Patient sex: F
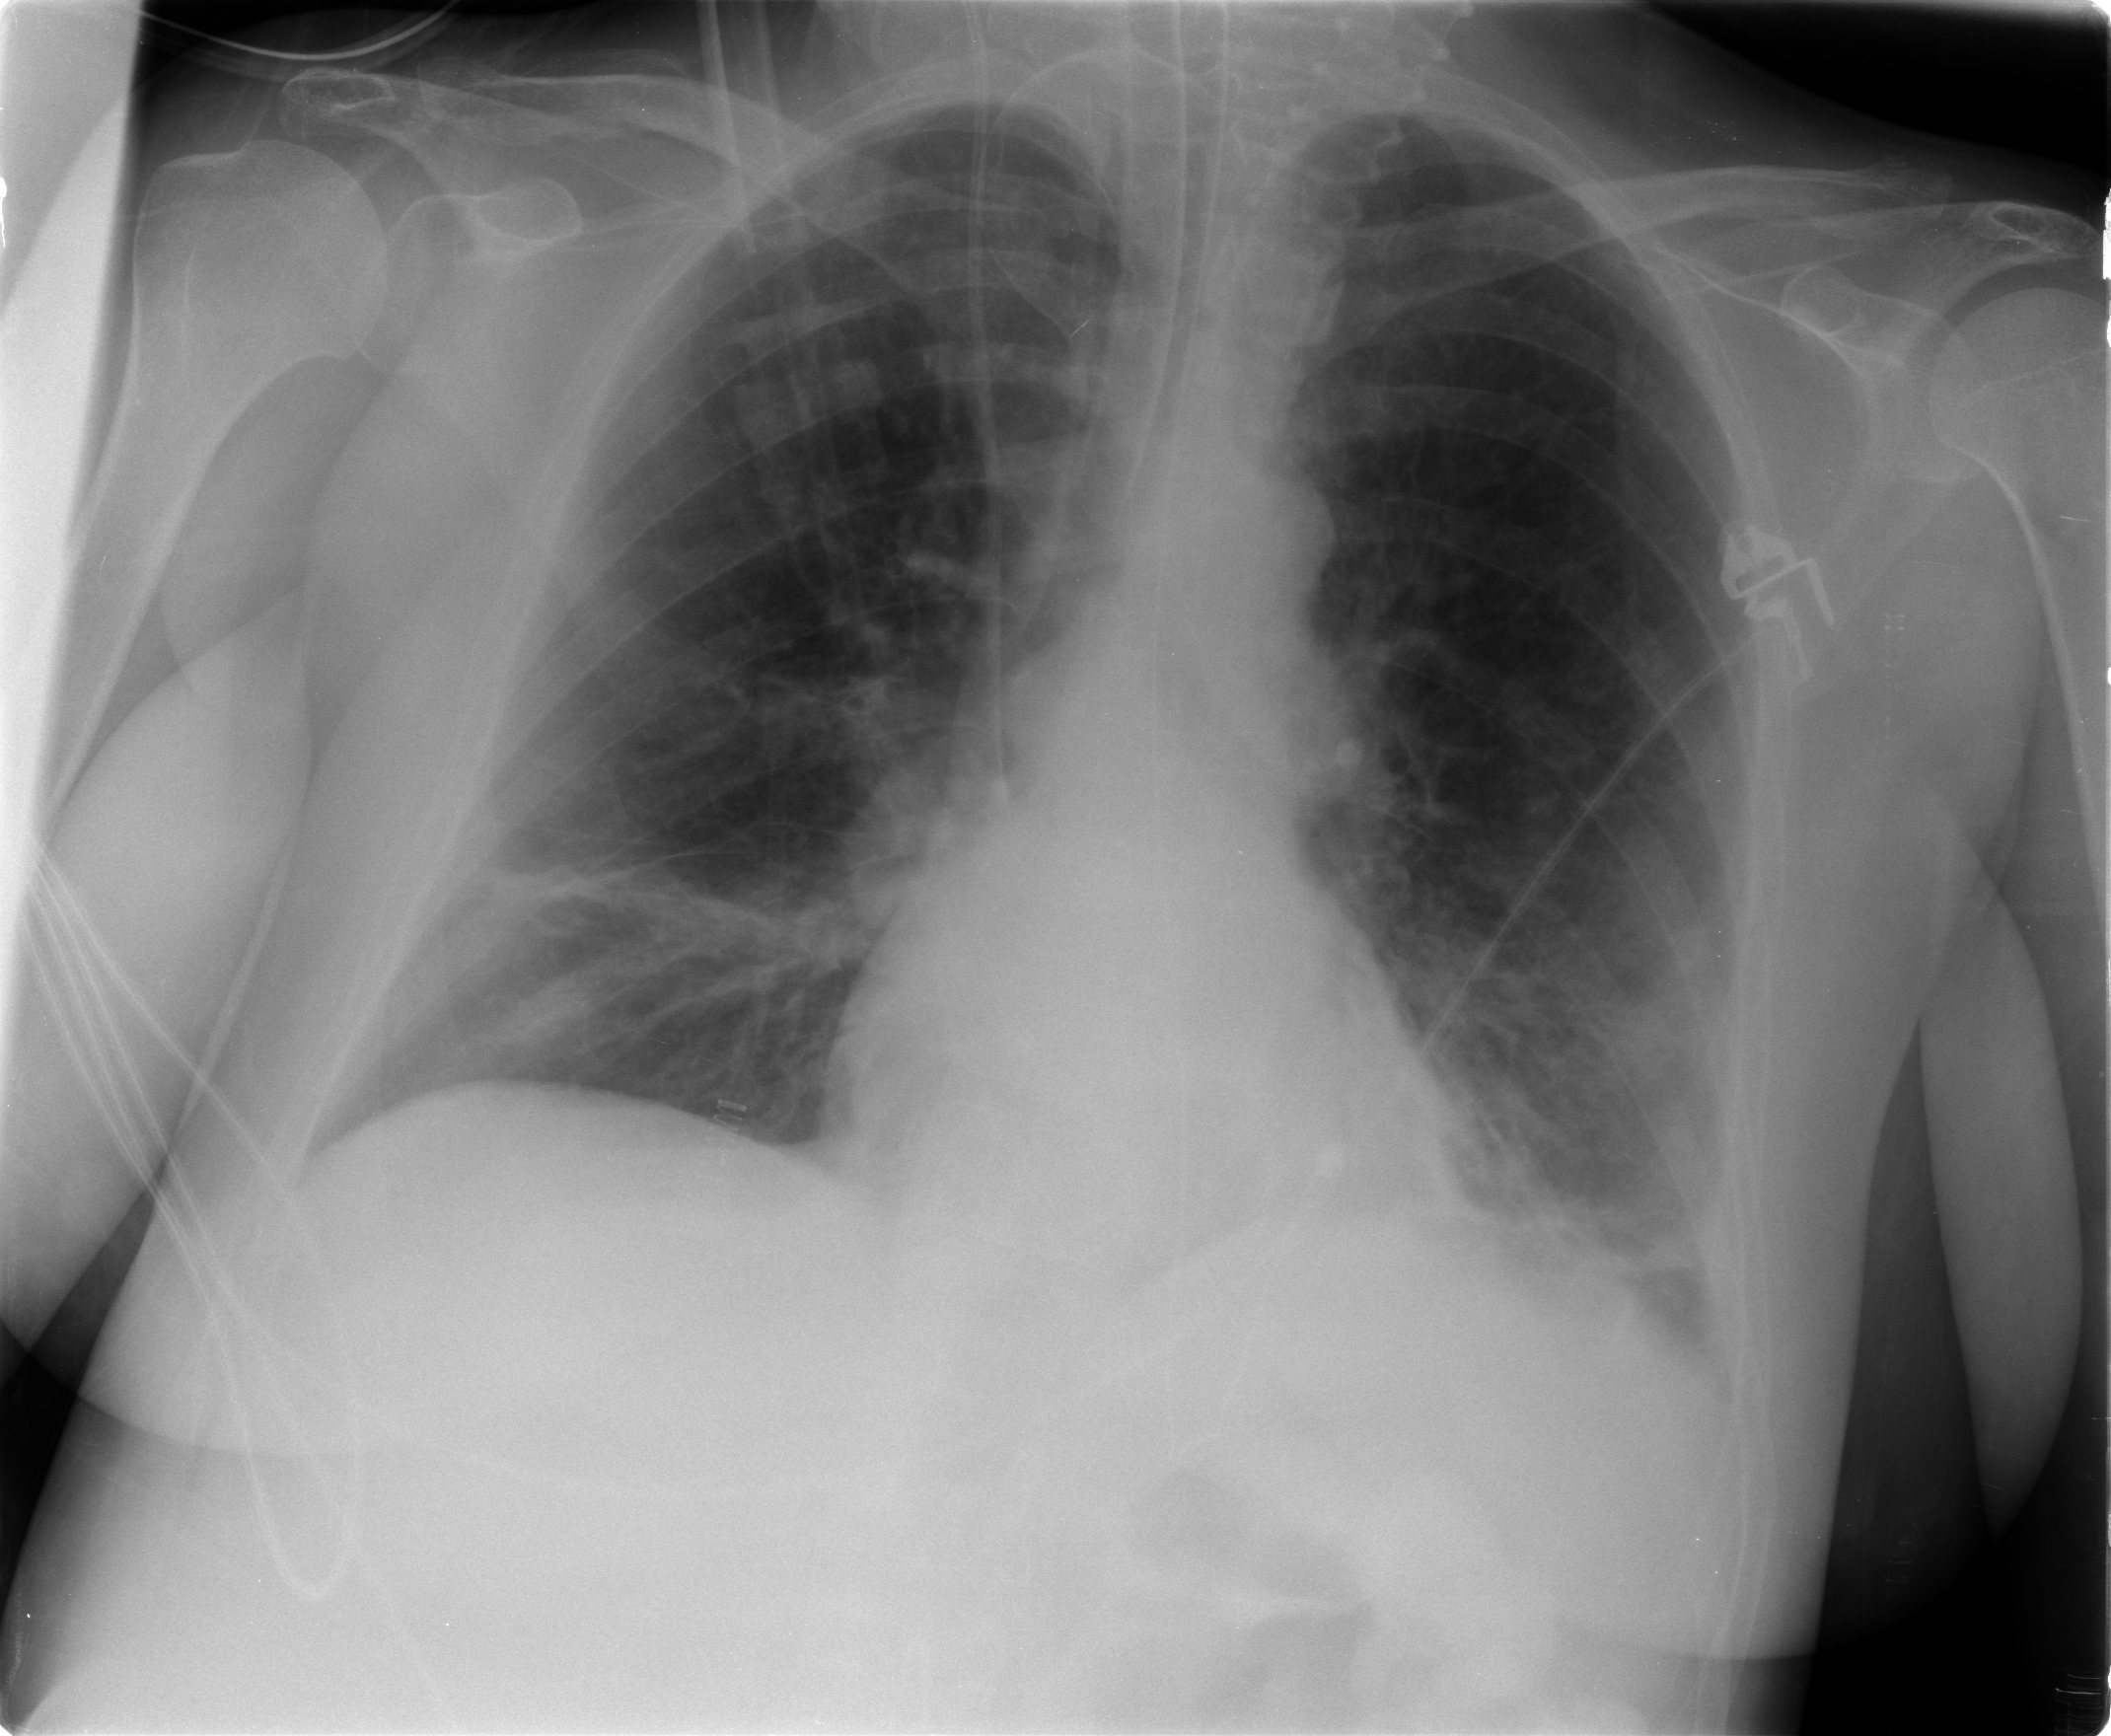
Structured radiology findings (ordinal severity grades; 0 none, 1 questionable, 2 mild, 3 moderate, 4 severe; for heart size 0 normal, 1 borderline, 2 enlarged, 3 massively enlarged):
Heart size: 0
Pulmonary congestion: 2
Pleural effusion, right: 0
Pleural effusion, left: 1
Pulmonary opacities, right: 0
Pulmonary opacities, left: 2
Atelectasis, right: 2
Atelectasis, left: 2